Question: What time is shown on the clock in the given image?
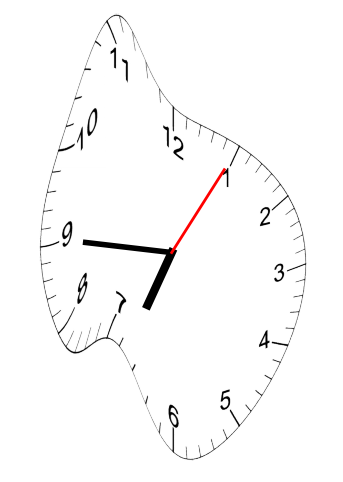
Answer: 06:45:05